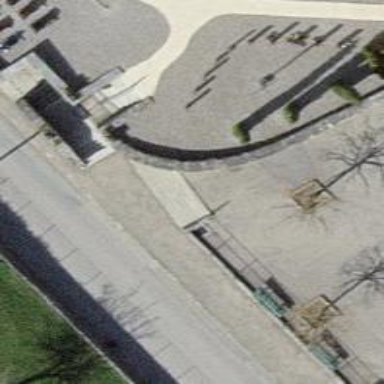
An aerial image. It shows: Set of steps on the road.